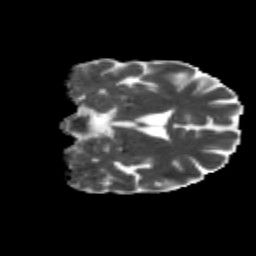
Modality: MD
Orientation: coronal
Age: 64
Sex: male
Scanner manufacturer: siemens
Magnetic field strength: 3 T
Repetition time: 4.71 s
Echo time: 0.0906 s